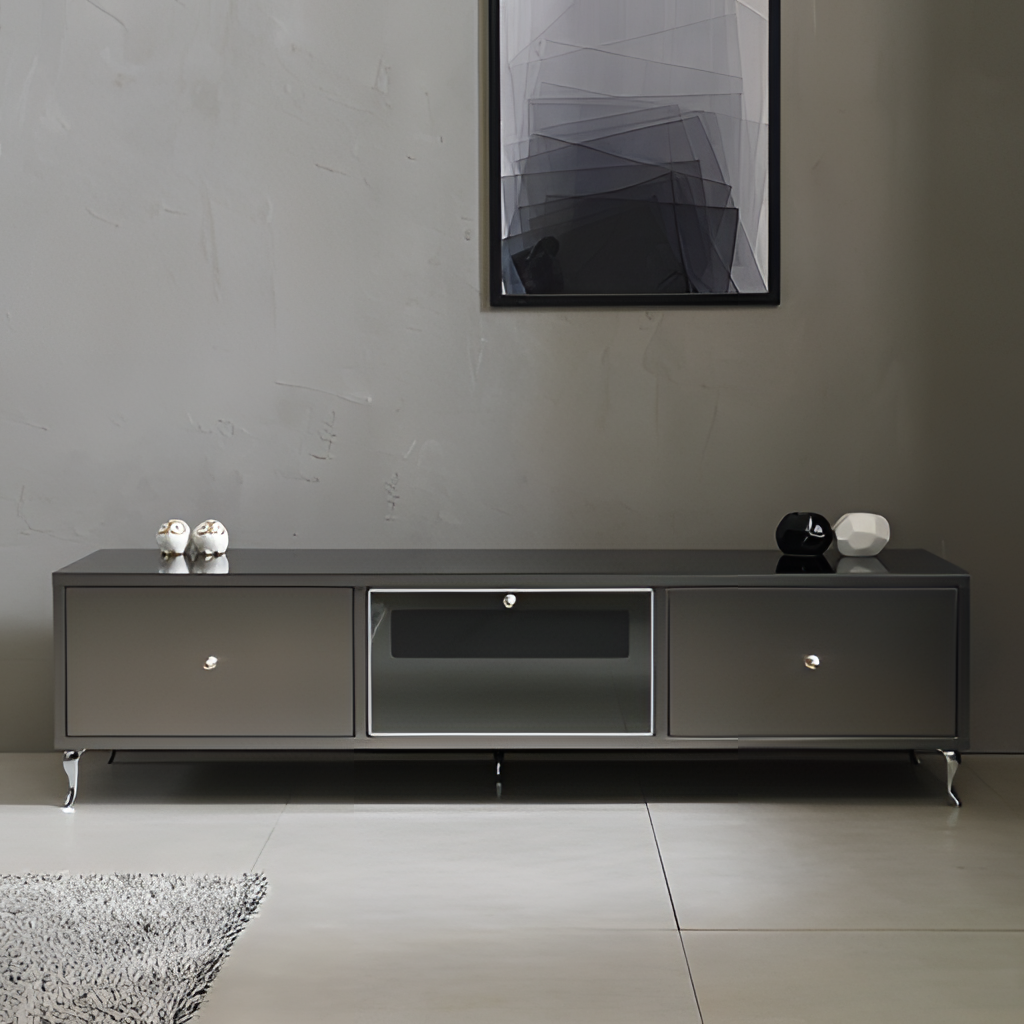
metal TV stand, living room, gray tile flooring, with large square pattern, minimalist, gray paint wallpaper, with solid pattern